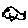
Label: fish